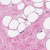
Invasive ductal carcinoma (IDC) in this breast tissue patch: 0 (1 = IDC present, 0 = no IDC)